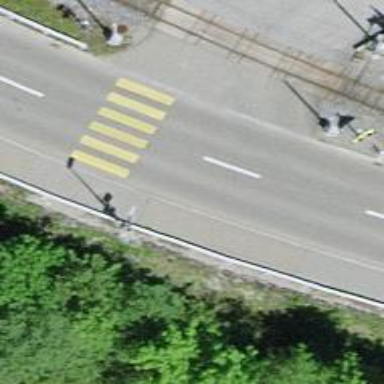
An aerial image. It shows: Zebra crossing on the road.